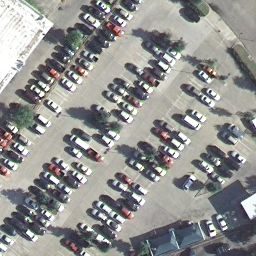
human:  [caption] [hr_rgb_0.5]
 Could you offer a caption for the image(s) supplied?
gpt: Lots of cars parked neatly in the parking lot .

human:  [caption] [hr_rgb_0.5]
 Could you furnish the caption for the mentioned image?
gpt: It is a parking lot with many cars parked neatly and many parking spots are free .

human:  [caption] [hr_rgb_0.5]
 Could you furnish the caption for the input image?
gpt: Many cars parked neatly with many empty parking spaces in the parking lot .

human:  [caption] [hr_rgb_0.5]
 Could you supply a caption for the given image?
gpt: Lots of cars parked in lines in the parking lot .

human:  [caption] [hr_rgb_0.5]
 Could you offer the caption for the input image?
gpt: Many cars parked in lines with many free parking spots in the parking lot .